Question: I have a network like in the diagram. In python there is the ancestors function. When i use it on node 5, it will provide list of nodes 1,2 and 3. what is an equivalent function in igraph R? I tried subcomponent but it didn't work for me.
Also my actual network is quiet long and I don't want to use parent or child function as I don't know degree in every case

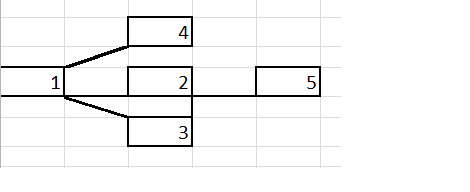
Answer: The R function is 'neighborhood' with 'mode="in"': <URL> E.g.
'''
g1 <- graph(c(1,4, 1,2, 1,3, 3,2, 2,5))
neighborhood(g1, 5, order=vcount(g1), mode="in")[[1]]
# [1] 5 2 1 3
'''
This will also include the queried vertex itself, but it is easy to remove that:
'''
setdiff(neighborhood(g1, 5, order=vcount(g1), mode="in")[[1]], 5)
# [1] 2 1 3
'''